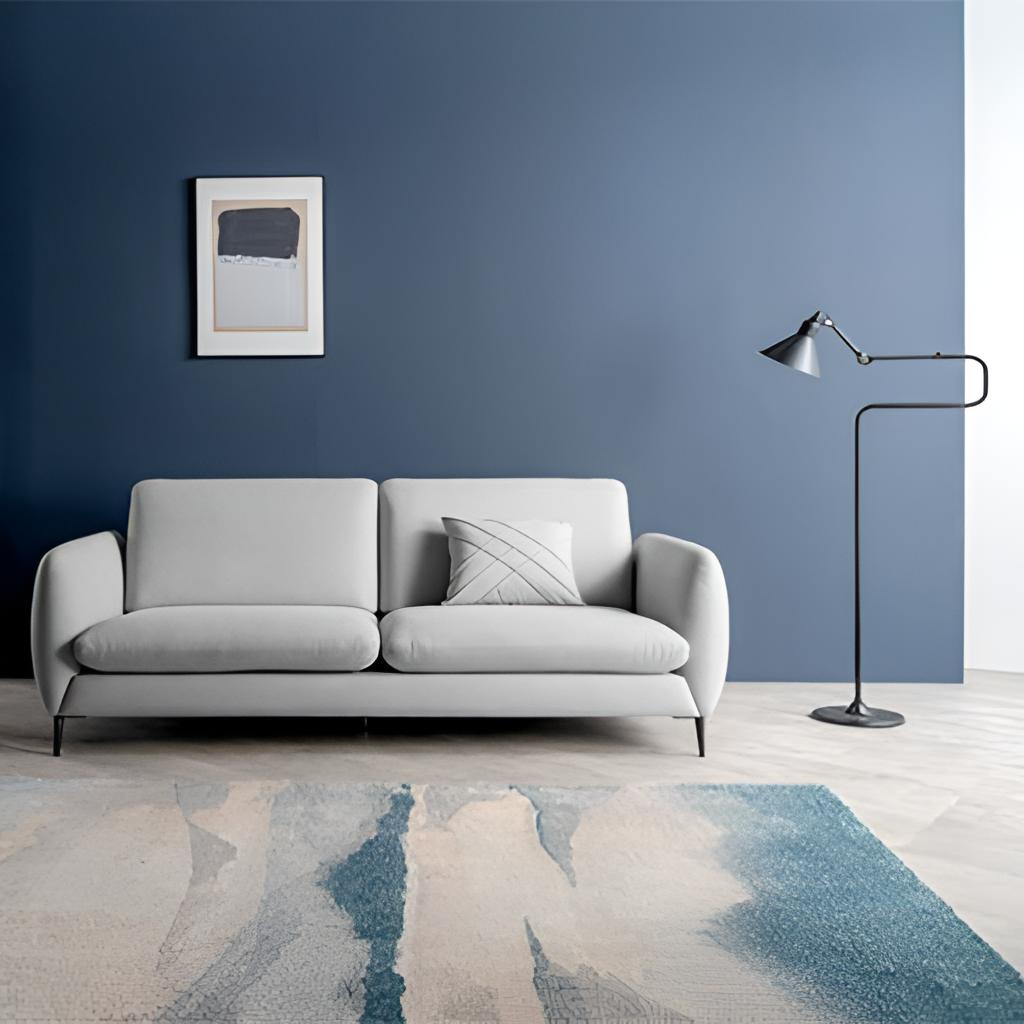
living room, fabric sofa, contemporary, wood flooring, with plank pattern, blue paint wallpaper, with solid pattern